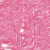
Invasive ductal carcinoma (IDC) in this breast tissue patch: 0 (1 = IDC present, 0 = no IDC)